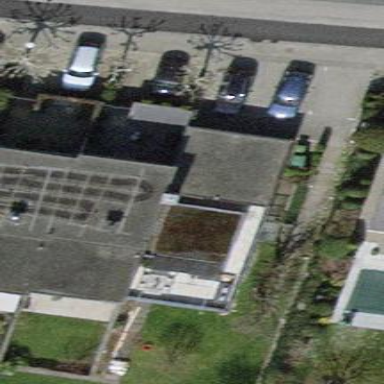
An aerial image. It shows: Terrace building.